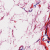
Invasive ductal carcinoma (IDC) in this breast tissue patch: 0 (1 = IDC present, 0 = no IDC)